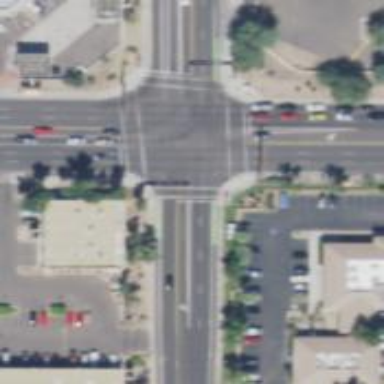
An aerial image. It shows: Solid stop line on the road.